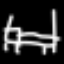
Label: bed